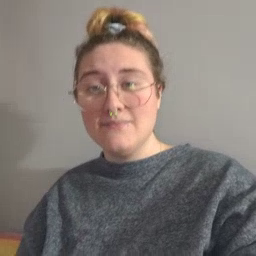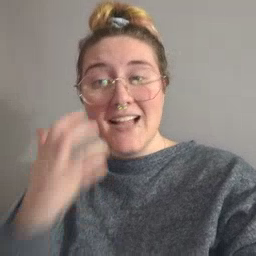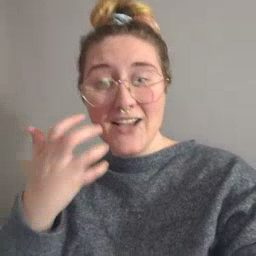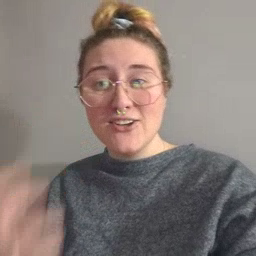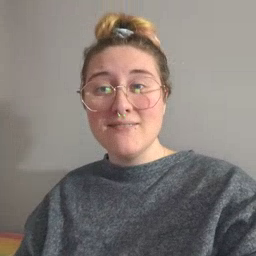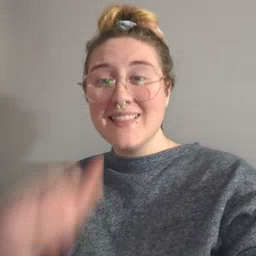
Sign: tiger